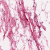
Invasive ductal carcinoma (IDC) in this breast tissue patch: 0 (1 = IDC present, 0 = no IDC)